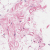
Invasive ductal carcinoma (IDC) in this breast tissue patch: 0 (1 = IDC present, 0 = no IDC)